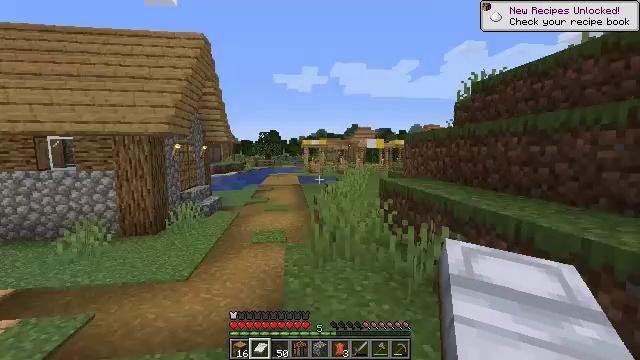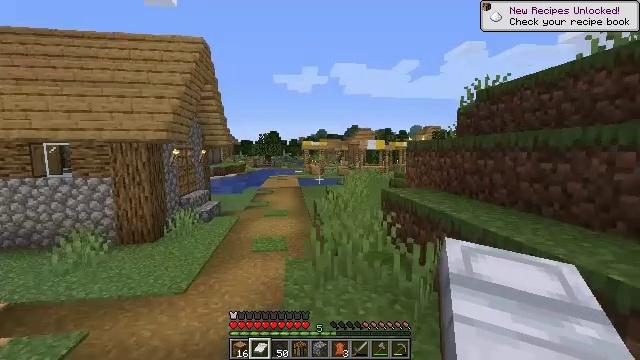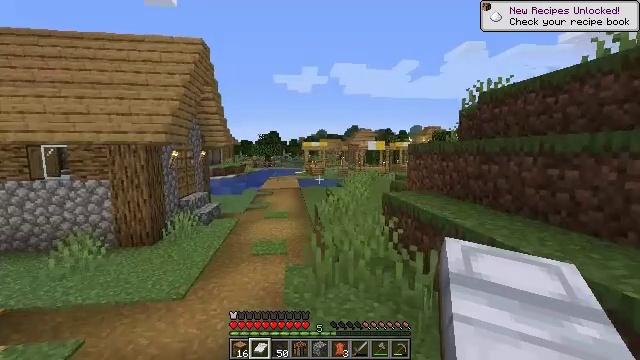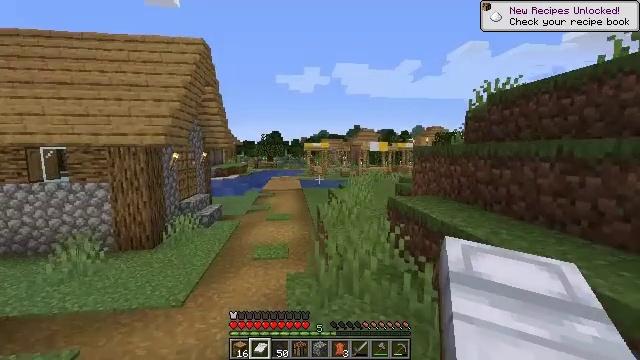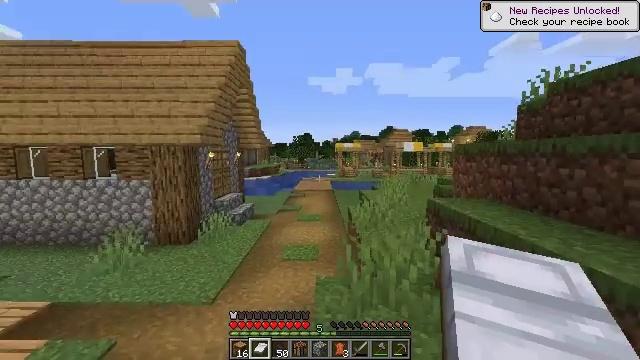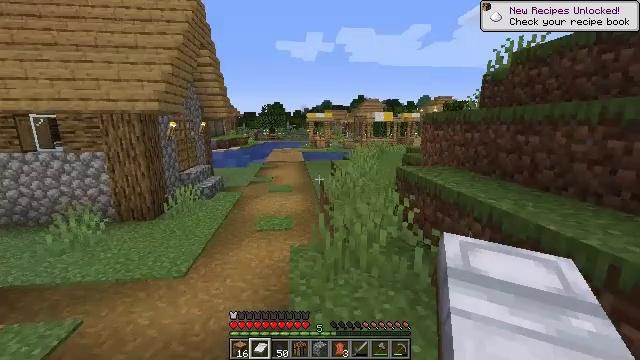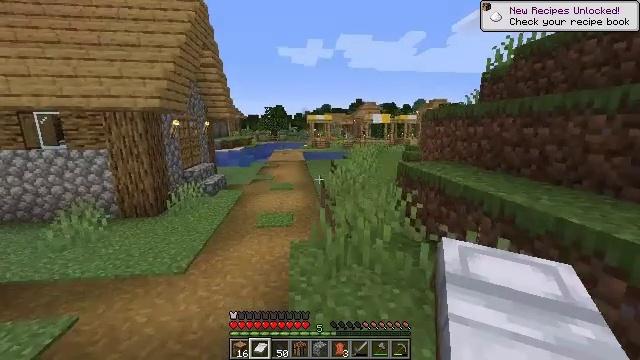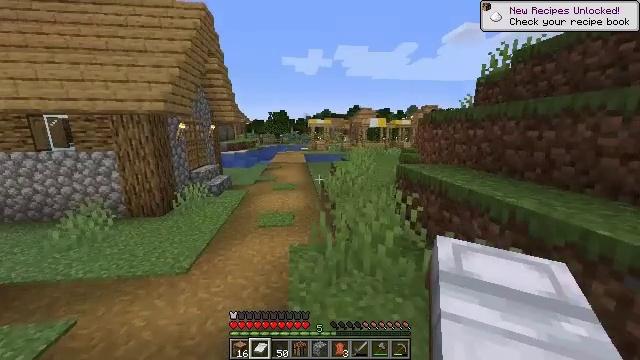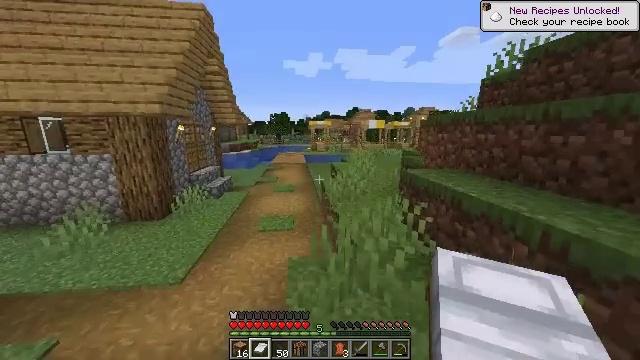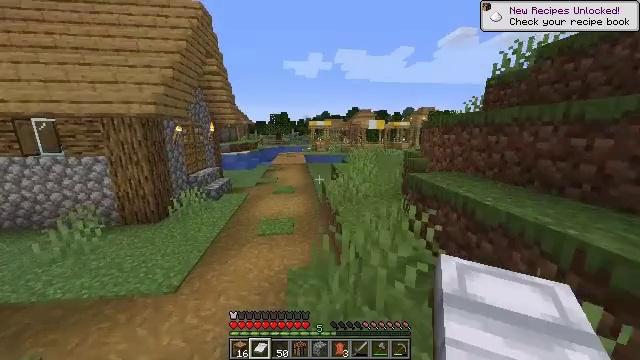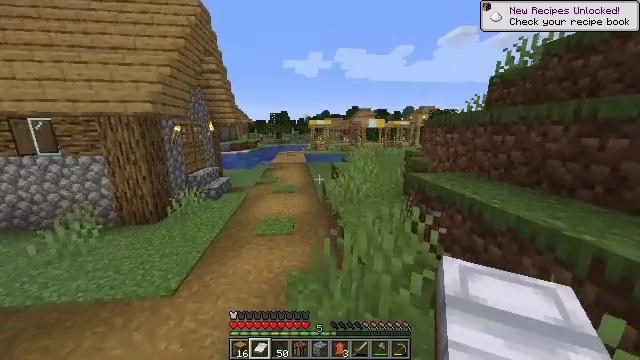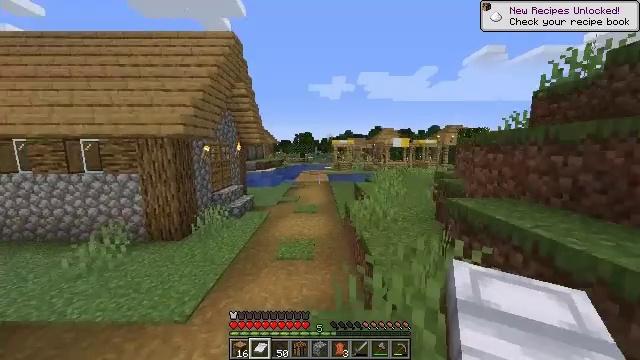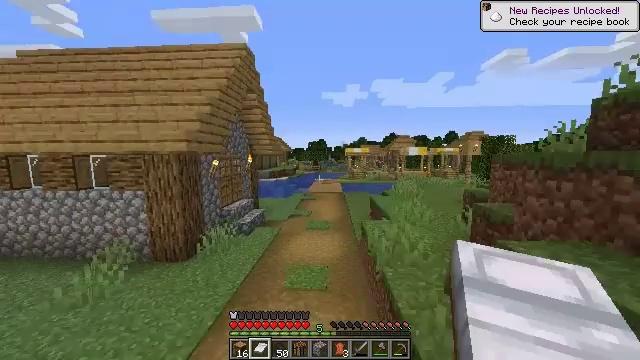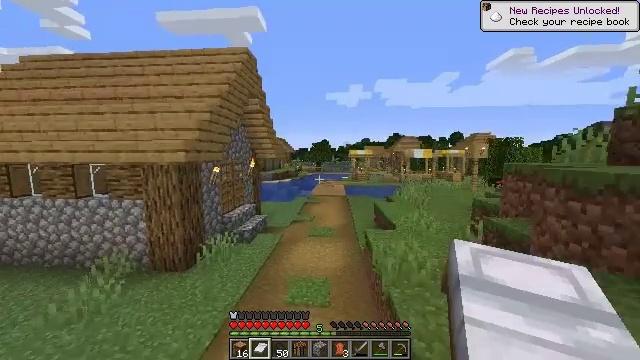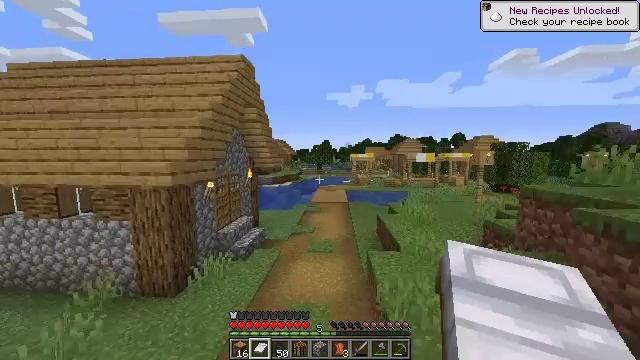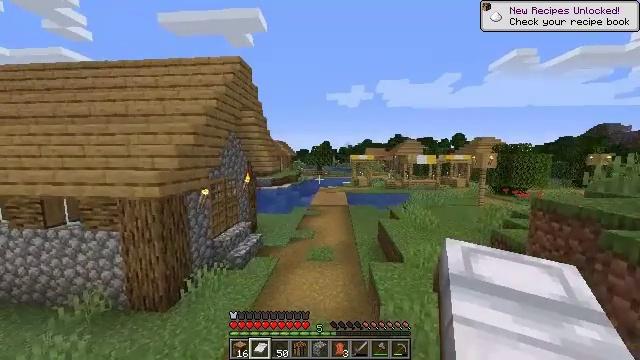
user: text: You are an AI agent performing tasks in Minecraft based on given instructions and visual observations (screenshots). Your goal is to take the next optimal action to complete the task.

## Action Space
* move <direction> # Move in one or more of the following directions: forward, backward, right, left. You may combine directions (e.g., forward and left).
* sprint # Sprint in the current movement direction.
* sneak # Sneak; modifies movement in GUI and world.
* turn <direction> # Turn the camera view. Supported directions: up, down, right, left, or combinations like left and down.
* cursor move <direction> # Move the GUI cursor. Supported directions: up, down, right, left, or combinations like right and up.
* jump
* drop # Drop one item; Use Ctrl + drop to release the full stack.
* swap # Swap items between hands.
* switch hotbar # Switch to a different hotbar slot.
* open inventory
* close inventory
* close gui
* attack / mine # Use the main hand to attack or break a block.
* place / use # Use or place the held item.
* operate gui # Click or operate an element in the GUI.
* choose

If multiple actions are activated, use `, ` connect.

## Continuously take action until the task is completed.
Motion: motion action
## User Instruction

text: Gather the blast furnace into your inventory.
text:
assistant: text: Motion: move forward, jump
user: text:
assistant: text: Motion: move forward
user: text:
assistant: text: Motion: move forward
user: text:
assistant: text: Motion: move forward, turn left
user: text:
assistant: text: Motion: move forward, sprint, turn right and down
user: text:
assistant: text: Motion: move forward, sprint
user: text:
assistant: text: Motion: move forward, sprint
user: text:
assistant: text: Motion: move forward, sprint
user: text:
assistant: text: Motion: move forward
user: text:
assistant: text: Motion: move forward
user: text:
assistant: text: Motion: move forward, turn left and up
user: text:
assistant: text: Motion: move forward, turn left and up, jump
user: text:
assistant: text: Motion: move forward, jump
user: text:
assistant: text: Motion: move forward, jump
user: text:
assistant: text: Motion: move forward, jump
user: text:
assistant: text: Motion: move forward, jump
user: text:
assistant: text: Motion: move forward, jump
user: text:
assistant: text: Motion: move forward, jump
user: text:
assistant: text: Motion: move forward, jump
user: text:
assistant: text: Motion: move forward, jump
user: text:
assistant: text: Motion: move forward, jump
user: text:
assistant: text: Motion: move forward, jump
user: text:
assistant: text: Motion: move forward, jump
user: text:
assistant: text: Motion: move forward, turn left, jump
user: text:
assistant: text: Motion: move forward, turn left and down, jump
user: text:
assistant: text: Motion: move forward, turn left and down, jump
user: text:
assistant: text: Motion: move forward, turn left and down, jump
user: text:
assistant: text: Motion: move forward, turn left, jump
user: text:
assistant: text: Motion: move forward, turn left, jump
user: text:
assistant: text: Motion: move forward, turn left, jump